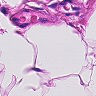
Metastatic tissue present: no